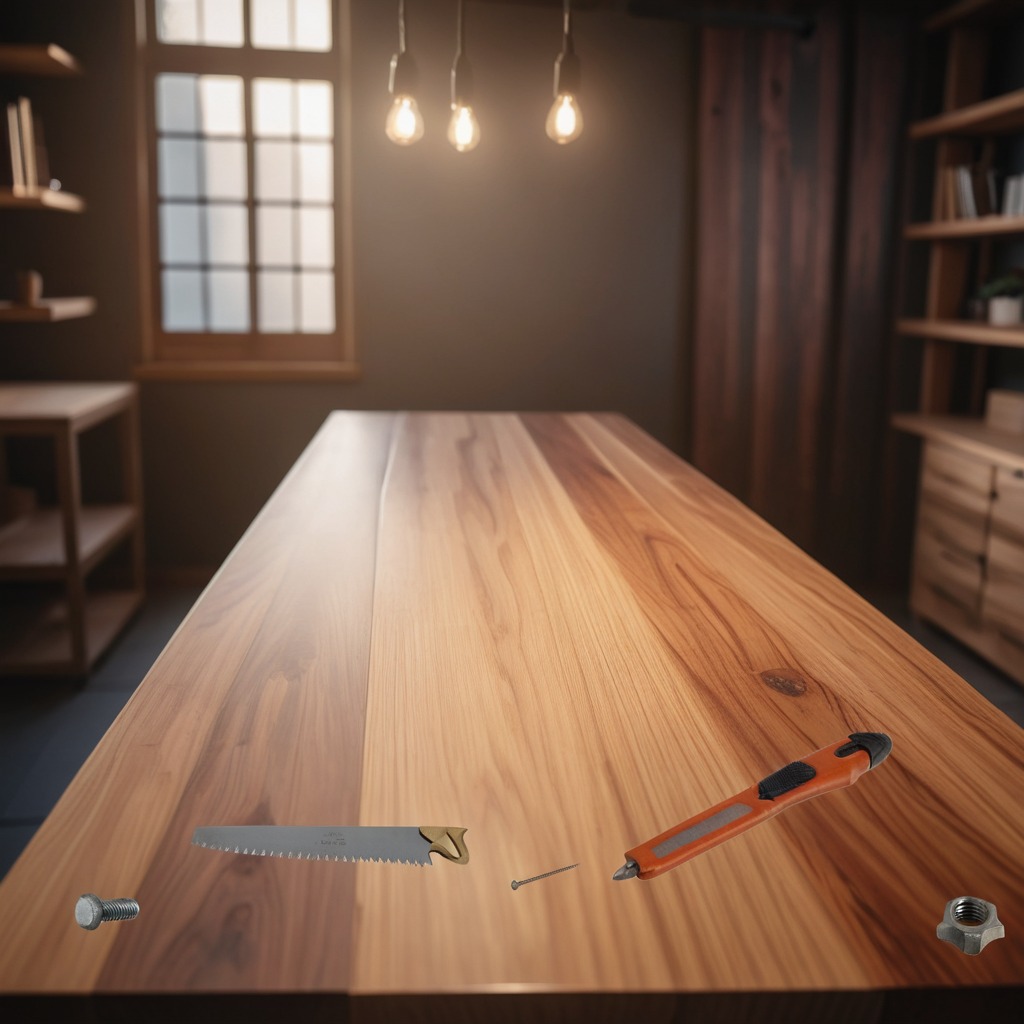
A utility knife, a metal machine screw, an iron nail, a handheld metal saw, and a metal nut are lying on the wooden table in a carpentry studio.